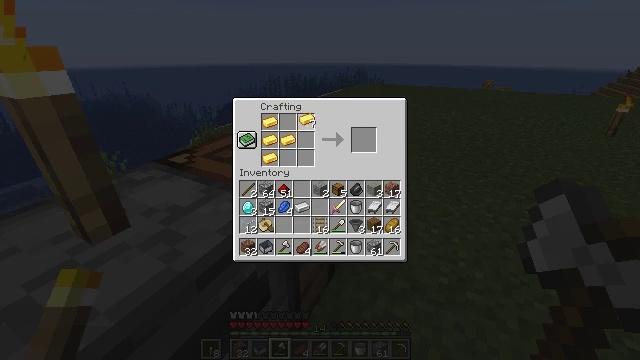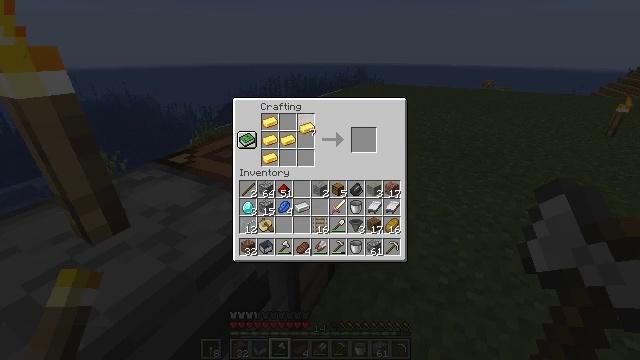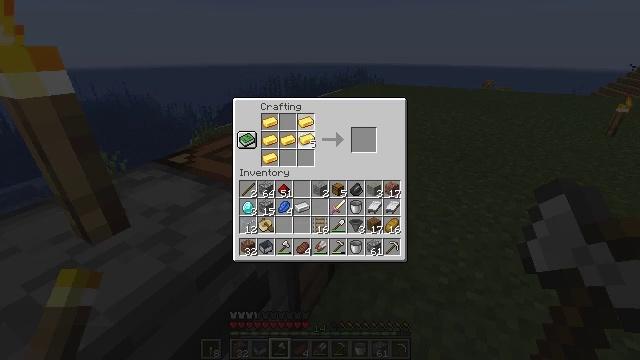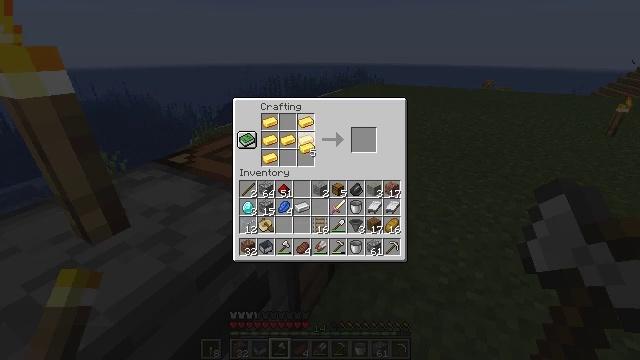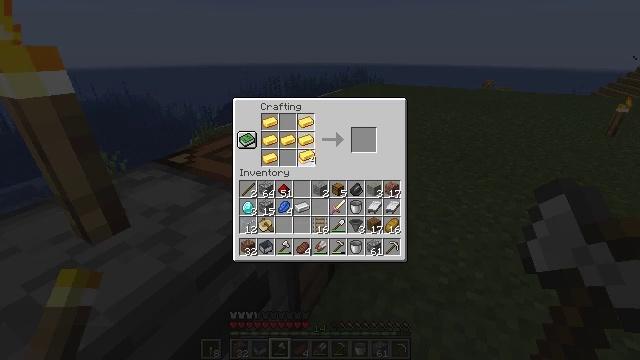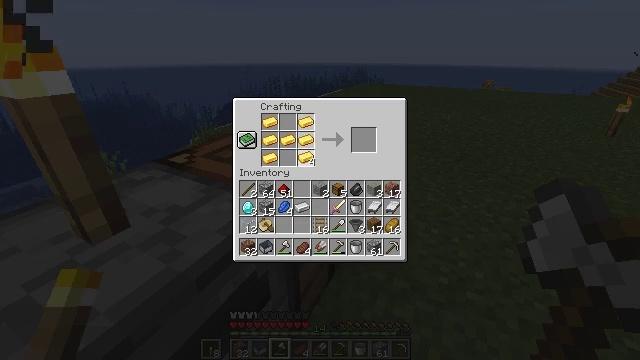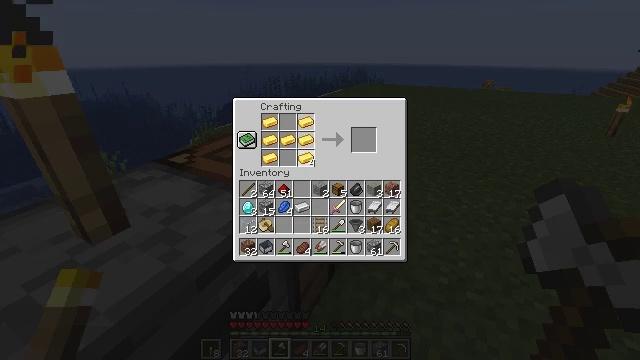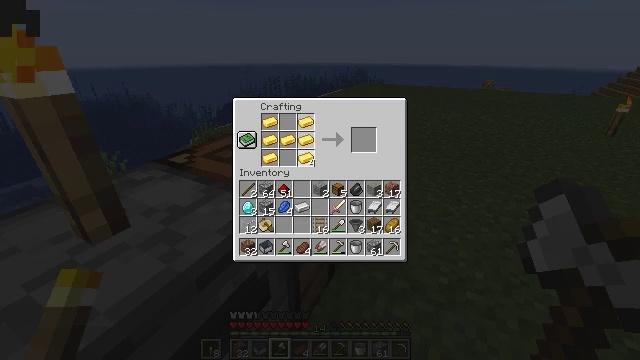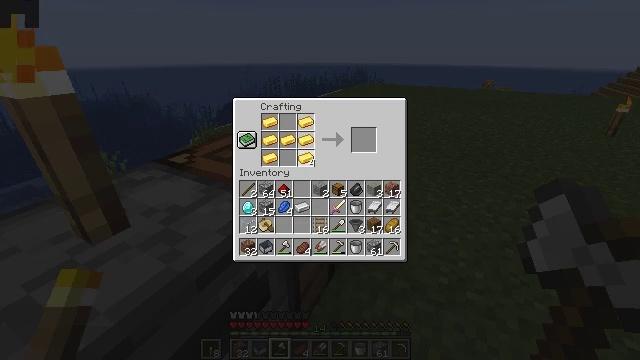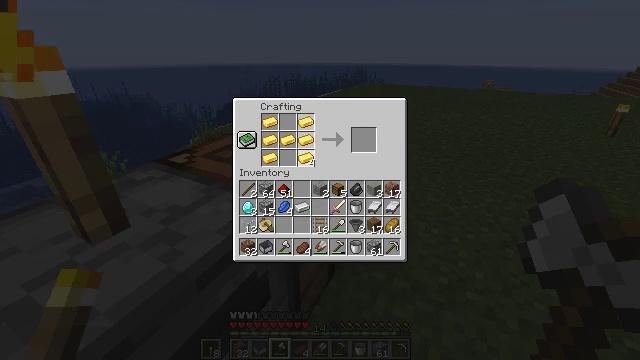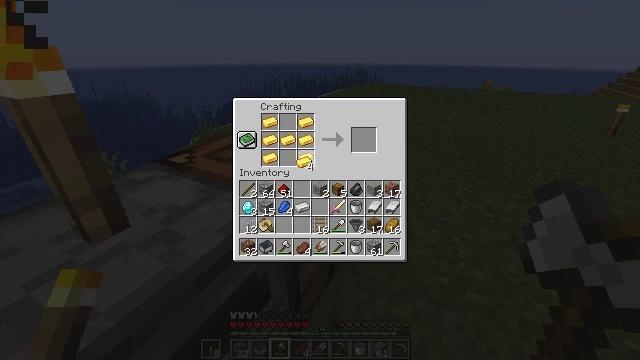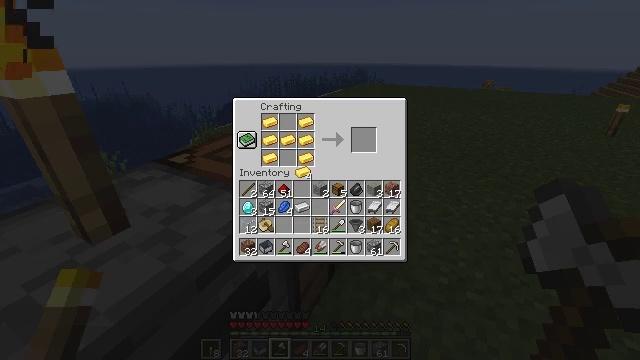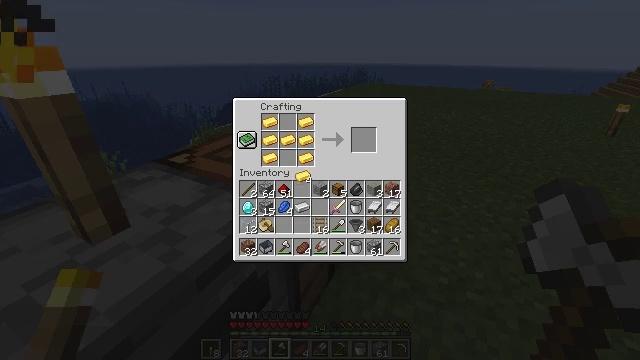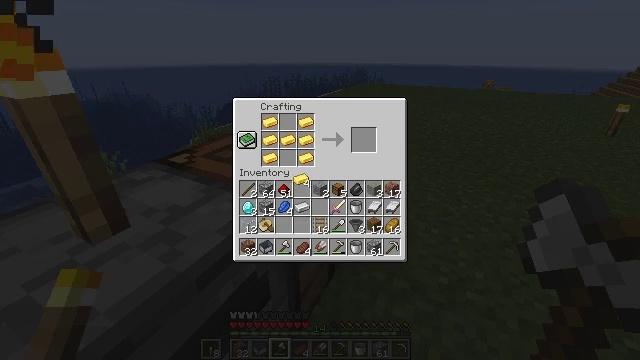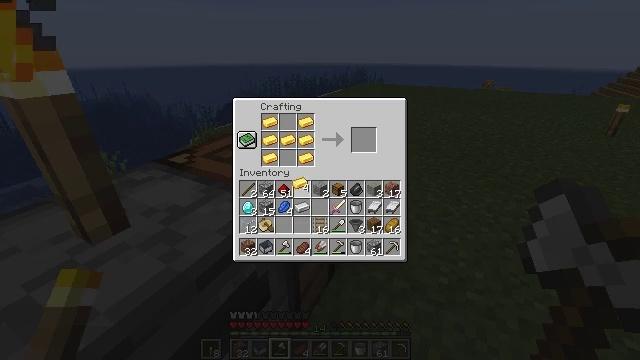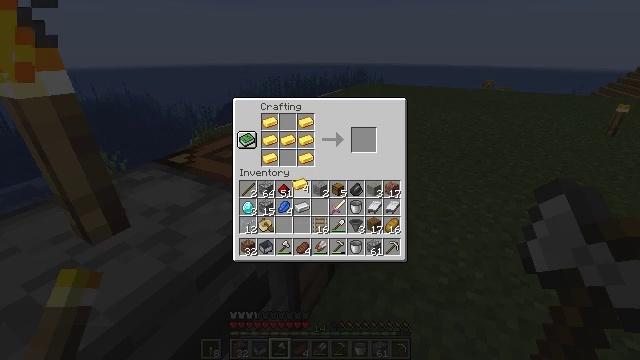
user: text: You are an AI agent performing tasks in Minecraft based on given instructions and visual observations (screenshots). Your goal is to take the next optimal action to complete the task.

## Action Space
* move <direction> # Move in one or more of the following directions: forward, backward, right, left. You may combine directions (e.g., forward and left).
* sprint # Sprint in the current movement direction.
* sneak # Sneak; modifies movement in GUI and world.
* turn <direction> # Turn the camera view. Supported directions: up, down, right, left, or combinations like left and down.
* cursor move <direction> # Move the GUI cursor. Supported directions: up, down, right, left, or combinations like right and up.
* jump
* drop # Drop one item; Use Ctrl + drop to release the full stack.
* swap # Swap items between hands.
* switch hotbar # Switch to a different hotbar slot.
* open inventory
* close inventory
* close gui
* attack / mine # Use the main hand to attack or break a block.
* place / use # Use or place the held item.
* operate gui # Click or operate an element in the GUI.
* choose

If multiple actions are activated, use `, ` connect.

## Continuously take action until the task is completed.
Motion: motion action
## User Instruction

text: Craft a powered rail.
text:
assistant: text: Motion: cursor move down, choose
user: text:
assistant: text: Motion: cursor move down, choose
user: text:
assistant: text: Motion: cursor move down, choose
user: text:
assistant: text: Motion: cursor move down, choose
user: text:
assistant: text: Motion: choose
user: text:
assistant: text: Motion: choose
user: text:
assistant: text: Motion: choose
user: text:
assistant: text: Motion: choose
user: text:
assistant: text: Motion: choose
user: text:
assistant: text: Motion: no_op
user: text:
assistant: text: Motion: cursor move down
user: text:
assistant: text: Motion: no_op
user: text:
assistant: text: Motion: no_op
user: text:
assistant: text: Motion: no_op
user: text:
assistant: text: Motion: no_op
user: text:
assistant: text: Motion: operate gui
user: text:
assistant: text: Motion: operate gui
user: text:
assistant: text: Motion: operate gui
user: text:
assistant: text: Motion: no_op
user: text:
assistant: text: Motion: cursor move up
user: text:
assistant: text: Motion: cursor move up
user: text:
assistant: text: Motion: no_op
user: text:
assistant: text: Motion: sneak
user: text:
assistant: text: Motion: sneak
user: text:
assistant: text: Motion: sneak
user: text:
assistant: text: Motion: sneak
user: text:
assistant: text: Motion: sneak
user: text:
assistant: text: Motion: sneak
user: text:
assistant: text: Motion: sneak, operate gui
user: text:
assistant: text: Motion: sneak, operate gui